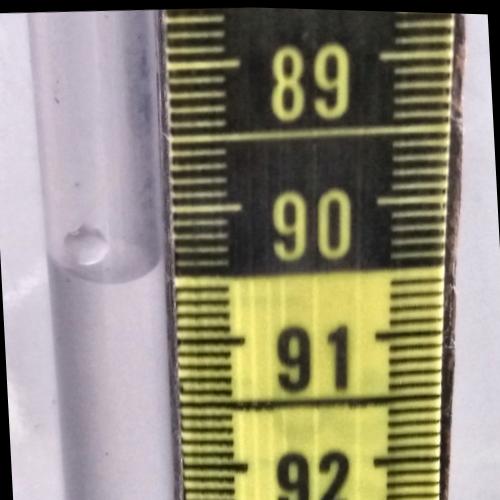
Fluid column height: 90.5 cm